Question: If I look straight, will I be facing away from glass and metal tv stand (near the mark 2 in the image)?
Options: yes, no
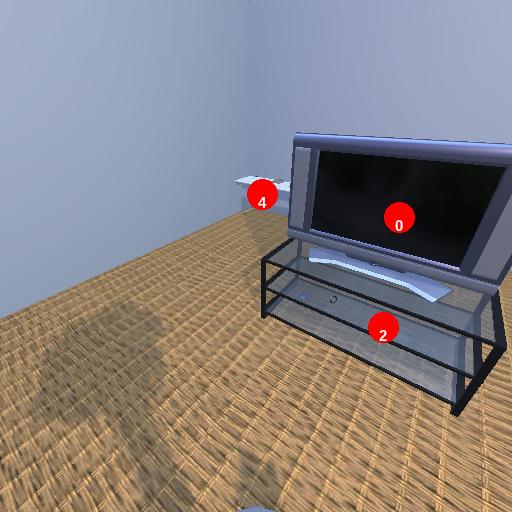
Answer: yes